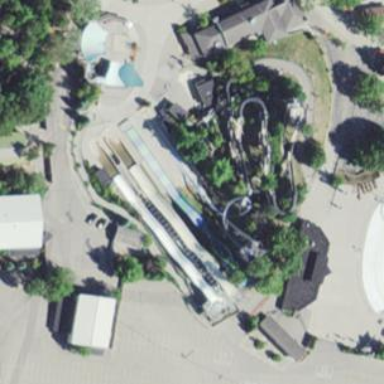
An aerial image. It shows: Water slide attraction.